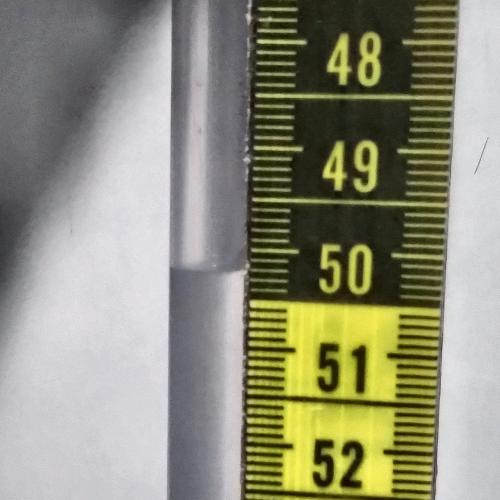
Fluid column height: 50.2 cm